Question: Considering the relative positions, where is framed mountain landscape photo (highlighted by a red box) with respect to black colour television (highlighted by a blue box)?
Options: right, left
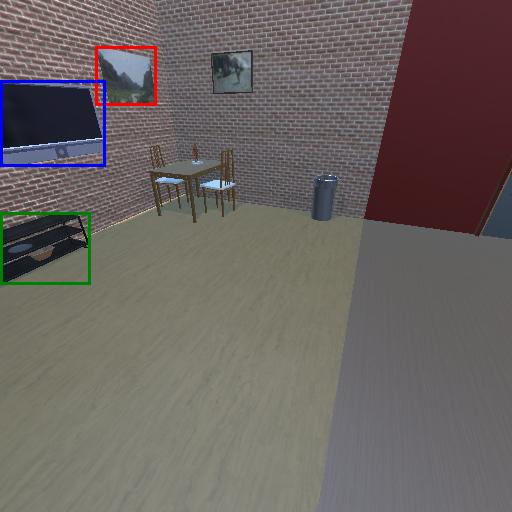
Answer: right